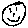
Label: smiley face